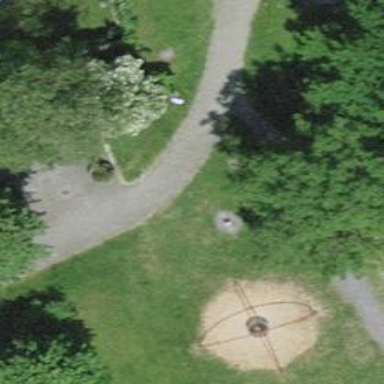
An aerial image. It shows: Springy playground with motorcycle theme.